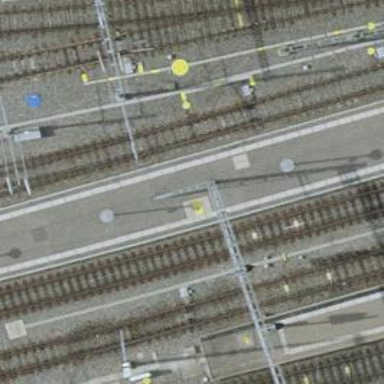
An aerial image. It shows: Railway signal.